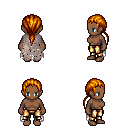
a pixel art fantasy rpg character, female body template, human, dark skin, gray tattered cape, gold greaves, dark blonde ponytail hairstyle, four views (front, back, left, right), 2x2 character sprite sheet, small pixel art, hard edges, no anti-aliasing